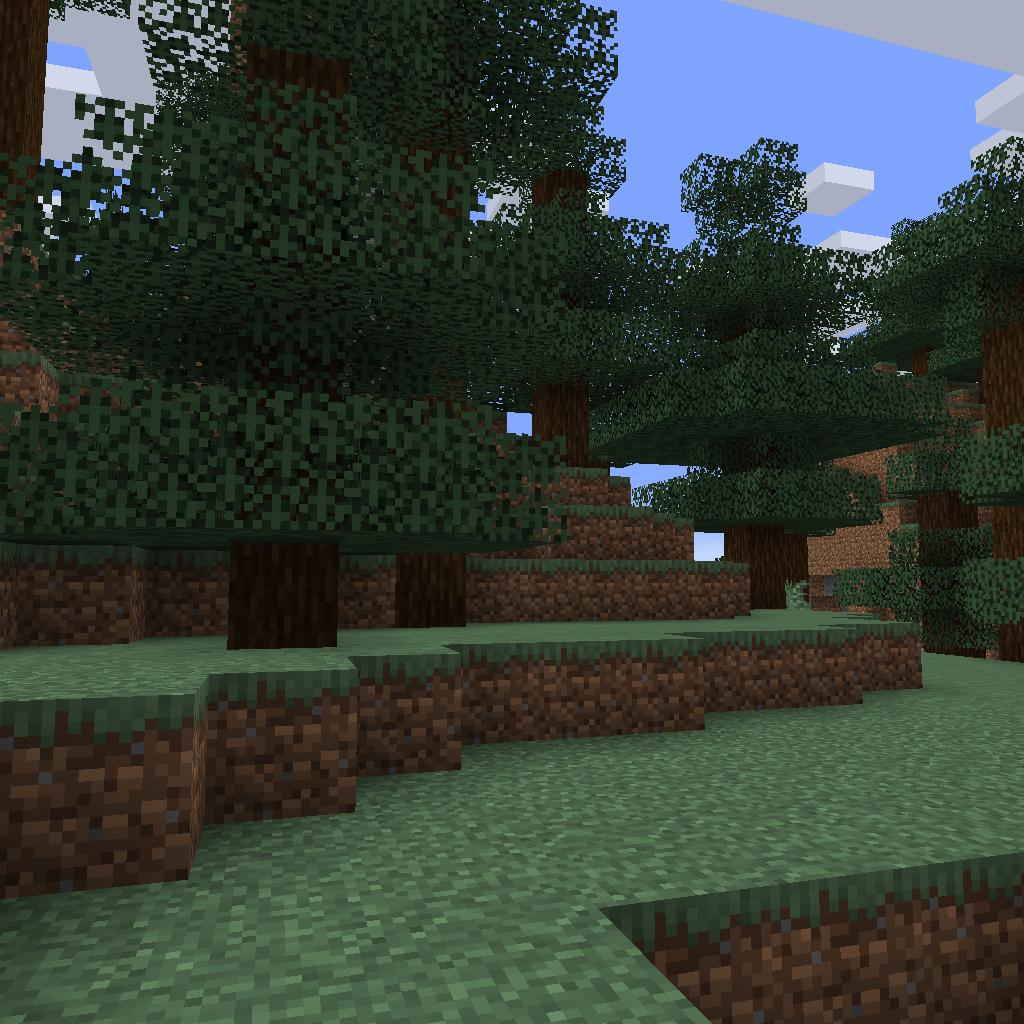
taiga trees